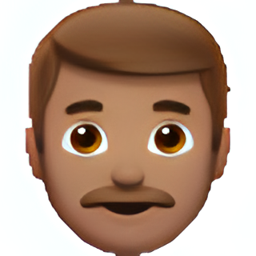
Name: man
Emoji: 👨🏽
Group: People & Body
Sub-group: person